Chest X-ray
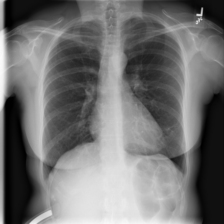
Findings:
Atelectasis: negative
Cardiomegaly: negative
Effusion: negative
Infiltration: negative
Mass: negative
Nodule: negative
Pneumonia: negative
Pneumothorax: negative
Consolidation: negative
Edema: negative
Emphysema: negative
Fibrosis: negative
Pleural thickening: negative
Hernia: negative